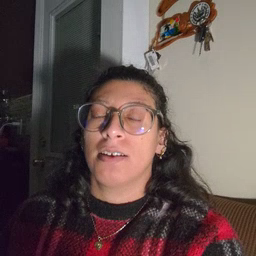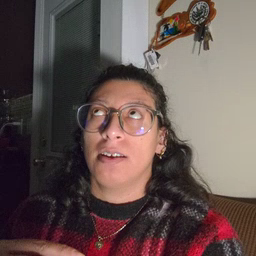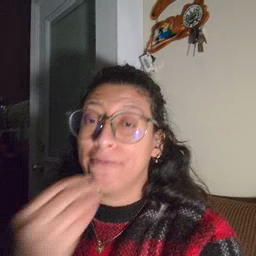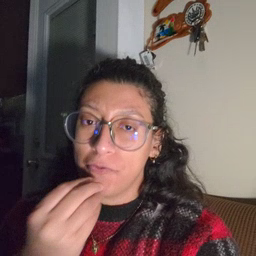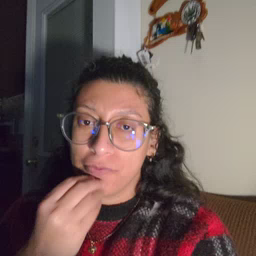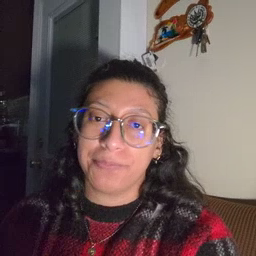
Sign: food